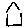
Label: house